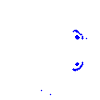
Particle: pion